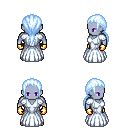
a pixel art fantasy rpg character, male body template, dark elf, purple skin, underdress, teal pants, white cyan ponytail hairstyle, gold gloves, four views (front, back, left, right), 2x2 character sprite sheet, small pixel art, hard edges, no anti-aliasing